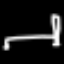
Label: bed